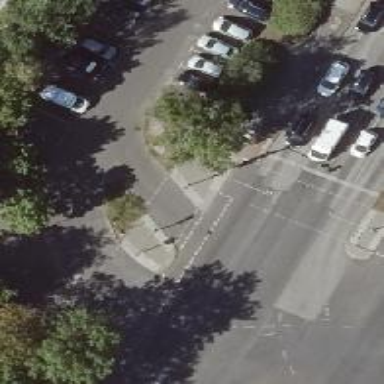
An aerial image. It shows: Sidewalk.